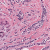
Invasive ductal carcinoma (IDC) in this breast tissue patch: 1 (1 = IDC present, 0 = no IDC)